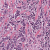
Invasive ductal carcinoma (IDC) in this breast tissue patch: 1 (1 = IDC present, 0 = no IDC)